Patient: sex F, age 26
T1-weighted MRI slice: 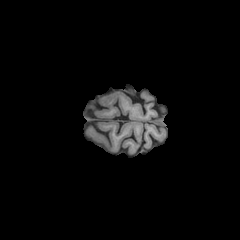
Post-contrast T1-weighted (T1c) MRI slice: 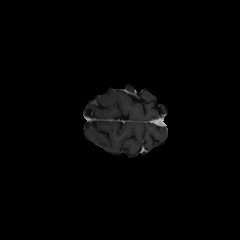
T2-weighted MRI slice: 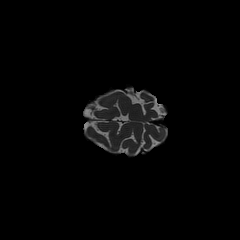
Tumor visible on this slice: no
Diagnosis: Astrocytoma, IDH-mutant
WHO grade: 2